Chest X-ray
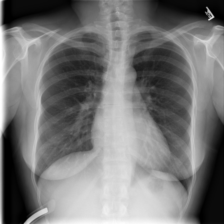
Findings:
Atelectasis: negative
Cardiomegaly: positive
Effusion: negative
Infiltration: negative
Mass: negative
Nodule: negative
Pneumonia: negative
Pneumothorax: negative
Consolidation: negative
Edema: negative
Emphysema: negative
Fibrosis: negative
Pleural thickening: negative
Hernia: negative